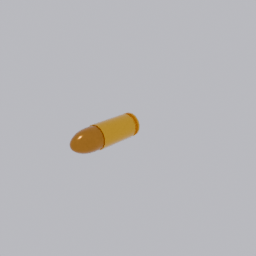
Label: tools